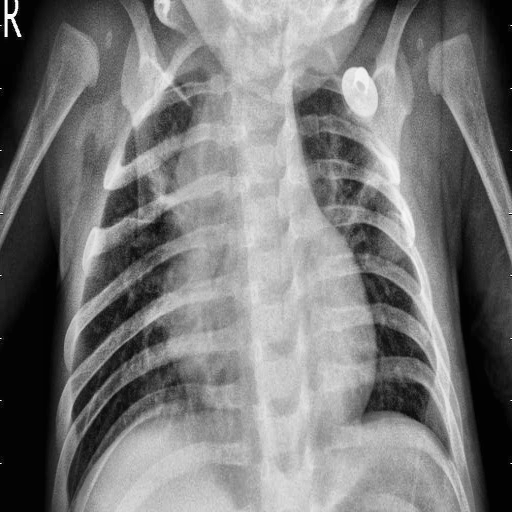
Finding: PNEUMONIA